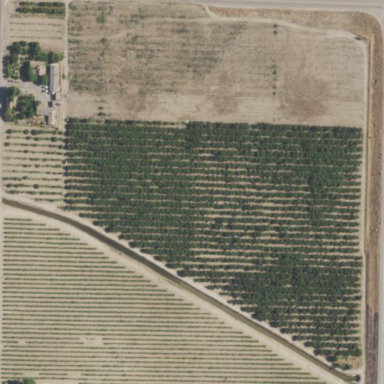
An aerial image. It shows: Orchard.